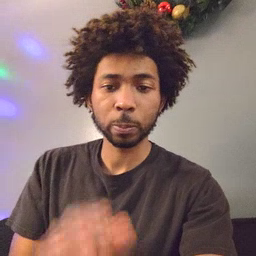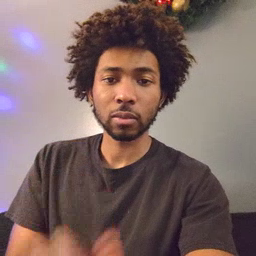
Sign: bye